Question: I want to integrate a probability density function from '(-\infty, a]' because the cdf is not available in closed form. But I'm not sure how to do this in C++.
This task is pretty simple in Mathematica; All I need to do is define the function,
'''
f[x_, lambda_, alpha_, beta_, mu_] :=
Module[{gamma},
gamma = Sqrt[alpha^2 - beta^2];
(gamma^(2*lambda)/((2*alpha)^(lambda - 1/2)*Sqrt[Pi]*Gamma[lambda]))*
Abs[x - mu]^(lambda - 1/2)*
BesselK[lambda - 1/2, alpha Abs[x - mu]] E^(beta (x - mu))
];
'''
and then call the 'NIntegrate' Routine to numerically integrate it.
'''
F[x_, lambda_, alpha_, beta_, mu_] :=
NIntegrate[f[t, lambda, alpha, beta, mu], {t, -\[Infinity], x}]
'''
Now I want to achieve the same thing in C++. I using the routine 'gsl_integration_qagil' from the gsl numerics library. It is designed to integrate functions on the semi infinite intervals '(-\infty, a]' which is just what I want. But unfortunately I can't get it to work.
This is the density function in C++,
'''
density(double x)
{
using namespace boost::math;
if(x == _mu)
return std::numeric_limits<double>::infinity();
return pow(_gamma, 2*_lambda)/(pow(2*_alpha, _lambda-0.5)*sqrt(_pi)*tgamma(_lambda))* pow(abs(x-_mu), _lambda - 0.5) * cyl_bessel_k(_lambda-0.5, _alpha*abs(x - _mu)) * exp(_beta*(x - _mu));
}
'''
Then I try and integrate to obtain the cdf by calling the gsl routine.
'''
cdf(double x)
{
gsl_integration_workspace * w = gsl_integration_workspace_alloc (1000);
double result, error;
gsl_function F;
F.function = &density;
double epsabs = 0;
double epsrel = 1e-12;
gsl_integration_qagil (&F, x, epsabs, epsrel, 1000, w, &result, &error);
printf("result = % .18f
", result);
printf ("estimated error = % .18f
", error);
printf ("intervals = %d
", w->size);
gsl_integration_workspace_free (w);
return result;
}
'''
However 'gsl_integration_qagil' returns an error, 'number of iterations was insufficient'.
'''
double mu = 0.0f;
double lambda = 3.0f;
double alpha = 265.0f;
double beta = -5.0f;
cout << cdf(0.01) << endl;
'''
If I increase the size of the workspace then the bessel function will not evaluate.
I was wondering if there was anyone that could give me any insight to my problem. A call to the corresponding Mathematica function F above with 'x = 0.01' returns '0.904384'.
Could it be that the density is concentrated around a very small interval (i.e. outside of '[-0.05, 0.05]' the density is almost '0', a plot is given below). If so what can be done about this. Thanks for reading.

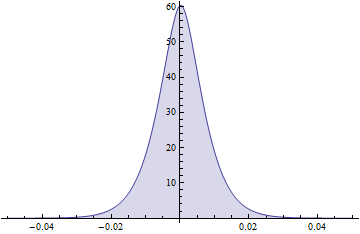
Answer: Re: integrating to +/- infinity:
I would use Mathematica to find an empirical bound for |x - m| >> K, where K represents the "width" around the mean, and K is a function of alpha, beta, and lambda -- for example F is less than and approximately equal to a(x-m) or ae or whatever. These functions have known integrals out to infinity, for which you can evaluate empirically. Then you can integrate numerically out to K, and use the bounded approximation to get from K to infinity.
Figuring out K may be a bit tricky; I'm not very familiar with Bessel functions so I can't help you much there.
In general, I've found that for numerical calculation that's not obvious, the best way is to do as much analytical math as you can you do numerical evaluation. (Kind of like an autofocus camera -- get it close to where you want, then let the camera do the rest.)